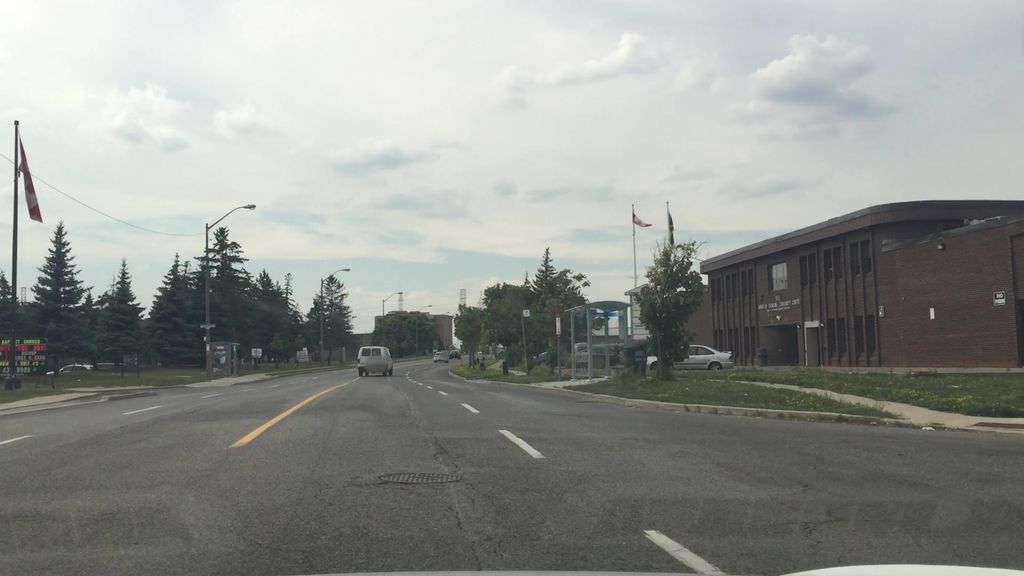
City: toronto